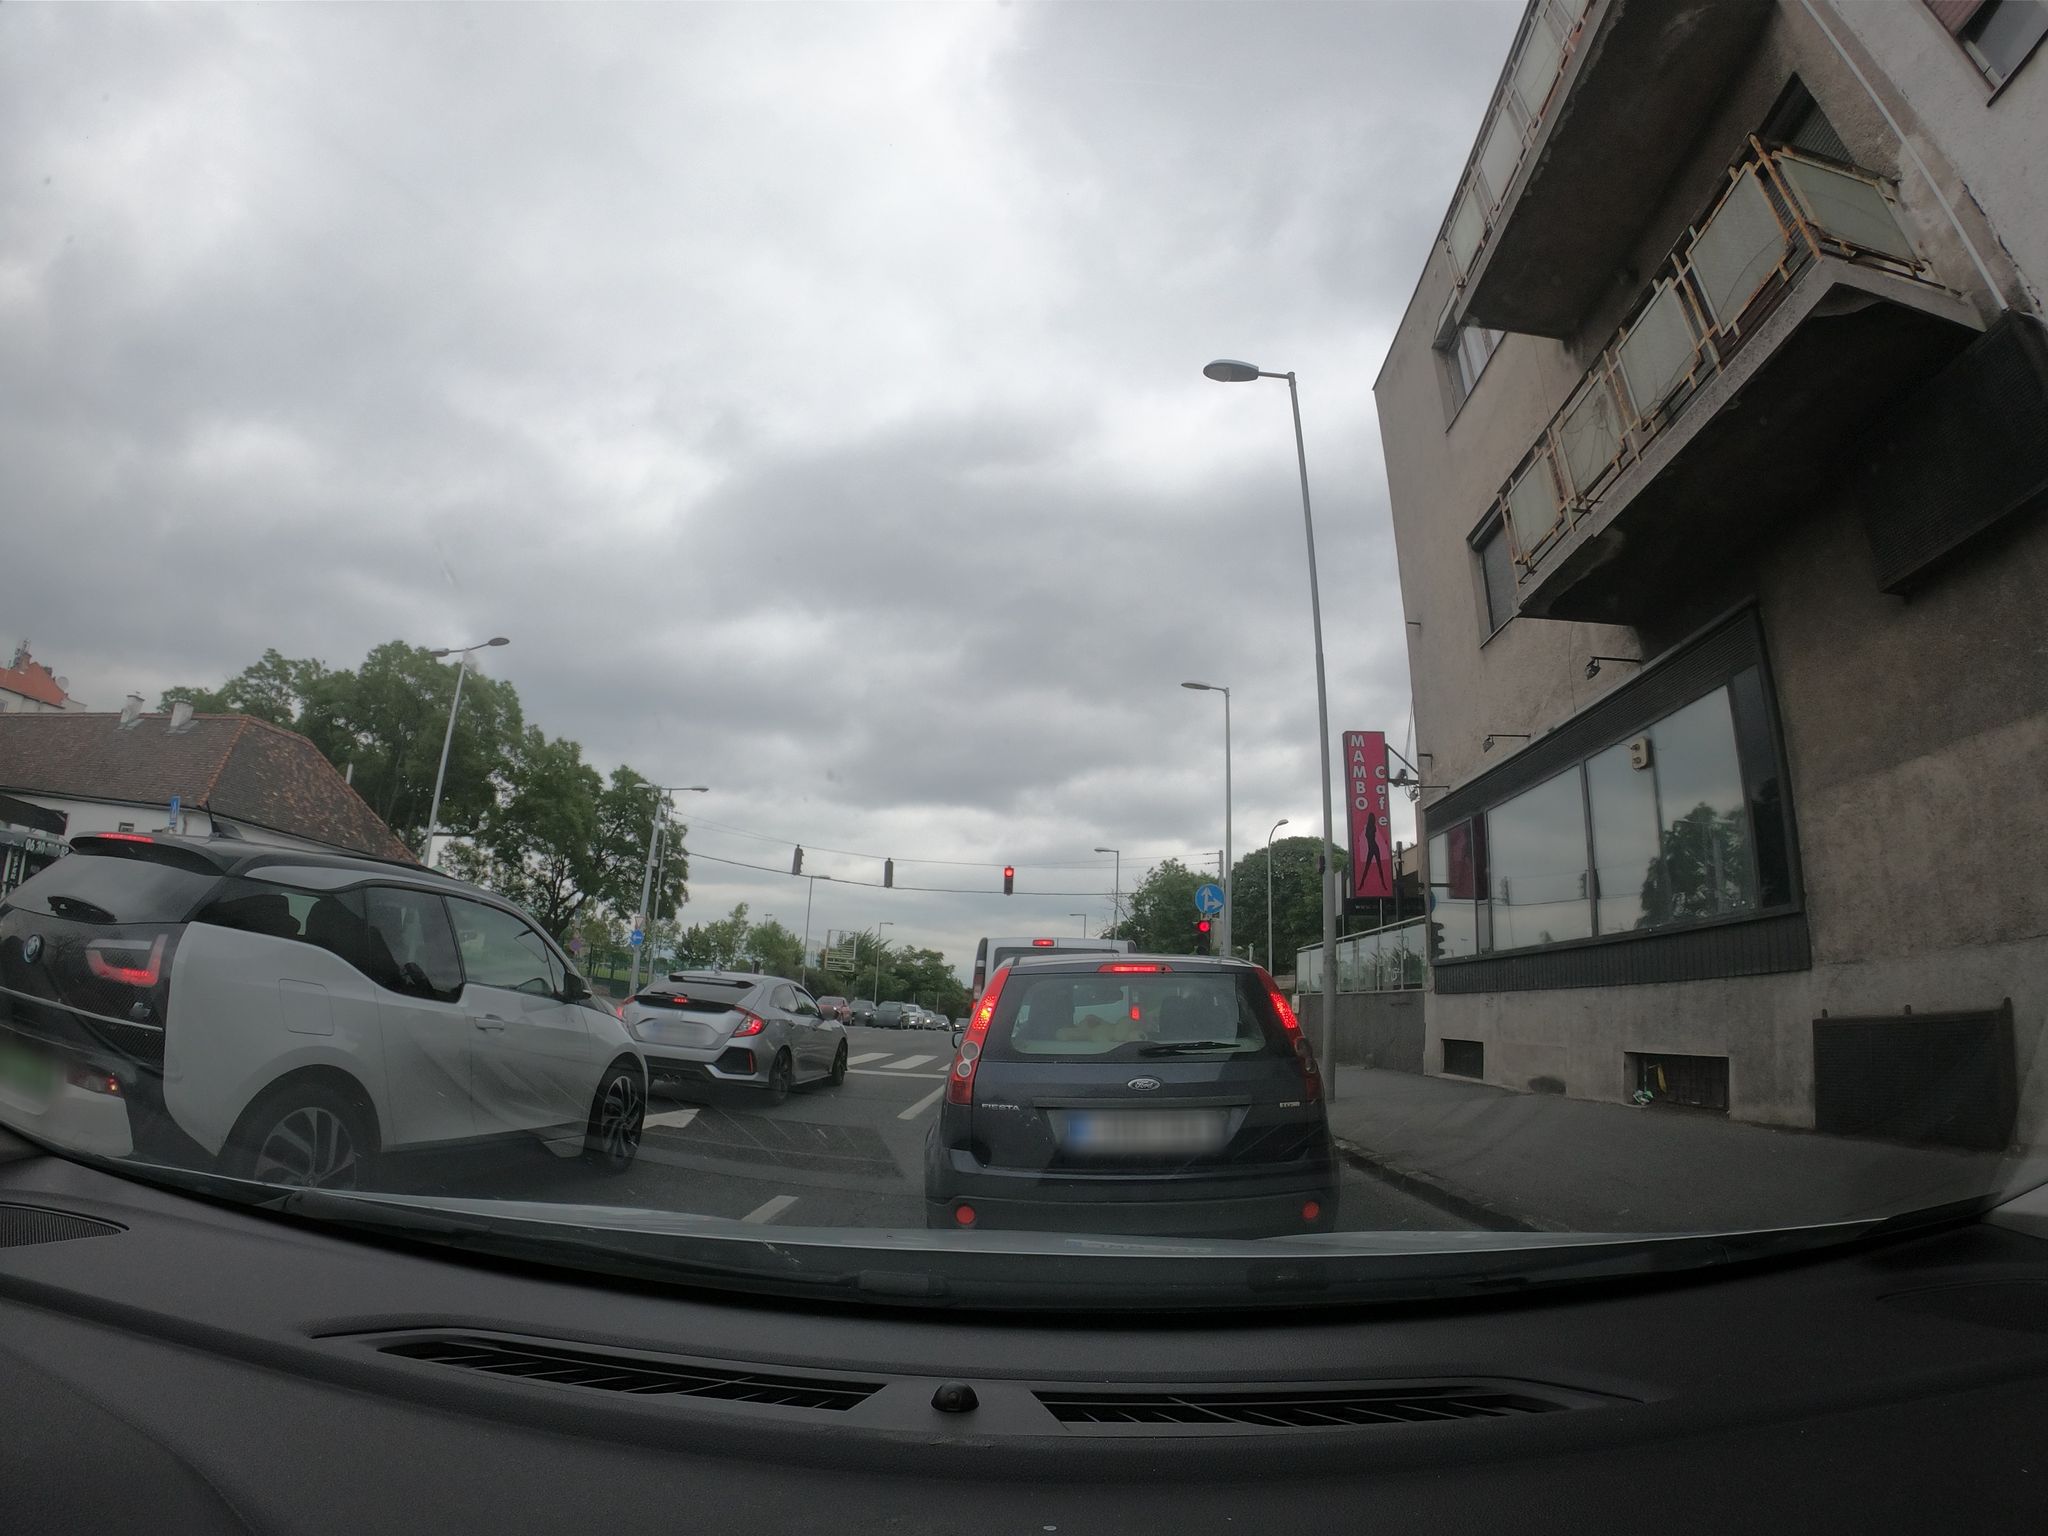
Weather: cloudy
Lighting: day
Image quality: good
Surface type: driving surface
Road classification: primary
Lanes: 2
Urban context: urban centre
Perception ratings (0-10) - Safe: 4.22, Lively: 7.25, Beautiful: 1.22, Boring: 1.76, Depressing: 3.76, Wealthy: 3.74